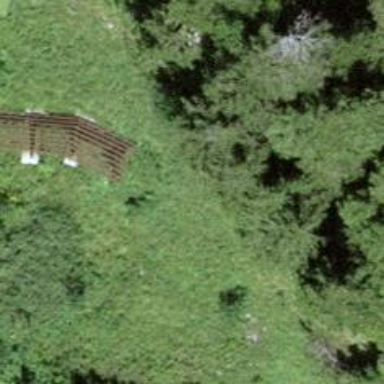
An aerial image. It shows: Man-made structure for avalanche protection.